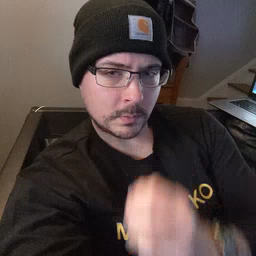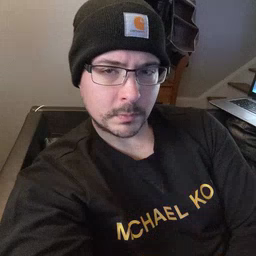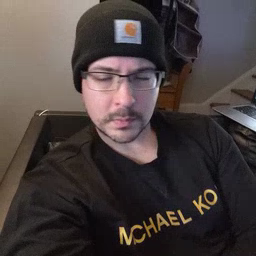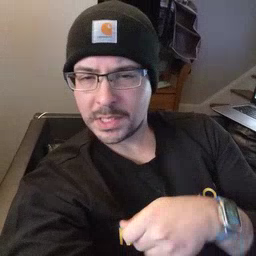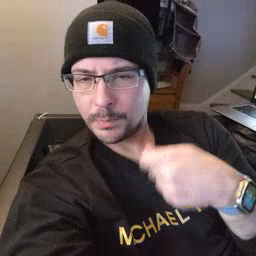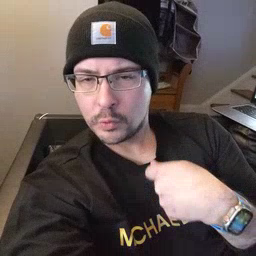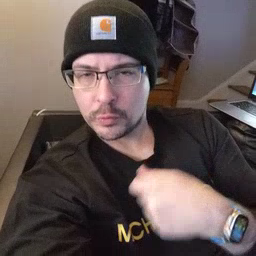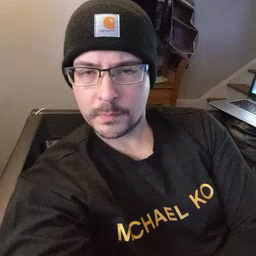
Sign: zipper